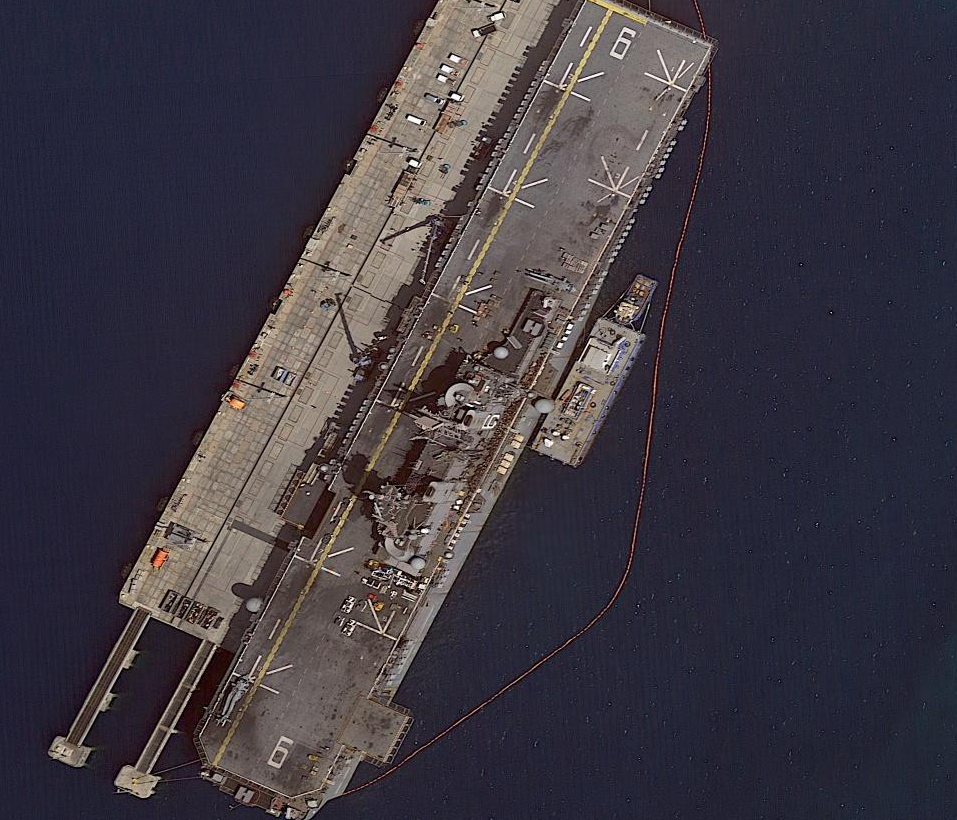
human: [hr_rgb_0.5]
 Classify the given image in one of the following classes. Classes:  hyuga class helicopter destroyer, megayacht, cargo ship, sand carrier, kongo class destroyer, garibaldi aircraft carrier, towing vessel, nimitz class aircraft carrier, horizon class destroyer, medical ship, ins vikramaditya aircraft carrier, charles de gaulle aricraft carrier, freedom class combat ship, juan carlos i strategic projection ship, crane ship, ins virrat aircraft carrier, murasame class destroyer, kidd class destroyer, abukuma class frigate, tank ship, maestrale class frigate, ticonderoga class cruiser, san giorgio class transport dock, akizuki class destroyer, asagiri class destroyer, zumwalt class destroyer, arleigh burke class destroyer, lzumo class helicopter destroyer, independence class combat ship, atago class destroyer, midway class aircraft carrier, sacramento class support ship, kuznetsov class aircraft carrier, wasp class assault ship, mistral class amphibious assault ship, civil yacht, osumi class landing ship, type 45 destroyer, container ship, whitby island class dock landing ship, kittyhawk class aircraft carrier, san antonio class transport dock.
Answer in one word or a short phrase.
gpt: Wasp class assault ship